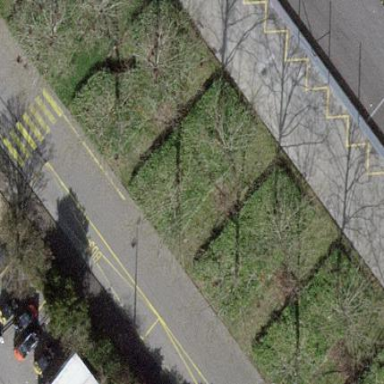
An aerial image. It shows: Scene featuring shrubbery in natural setting.